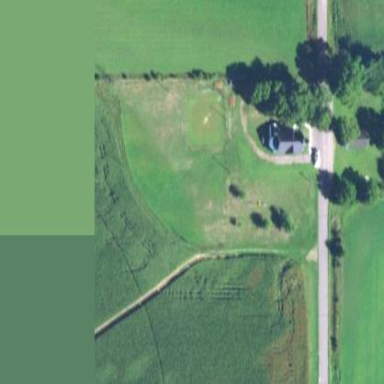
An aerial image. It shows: Baseball pitch for leisure land activities.